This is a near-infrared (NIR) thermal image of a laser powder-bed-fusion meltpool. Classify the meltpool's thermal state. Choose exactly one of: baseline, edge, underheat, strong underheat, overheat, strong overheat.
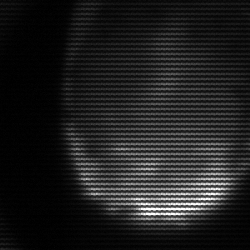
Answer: edge